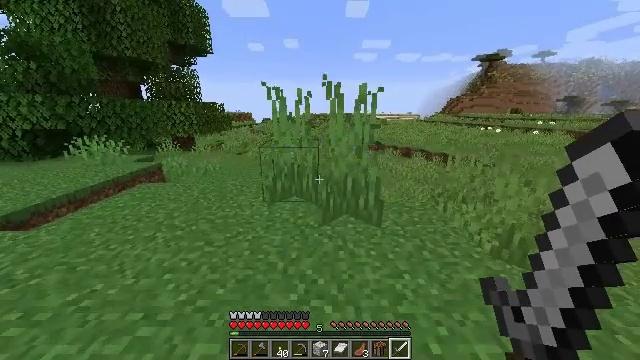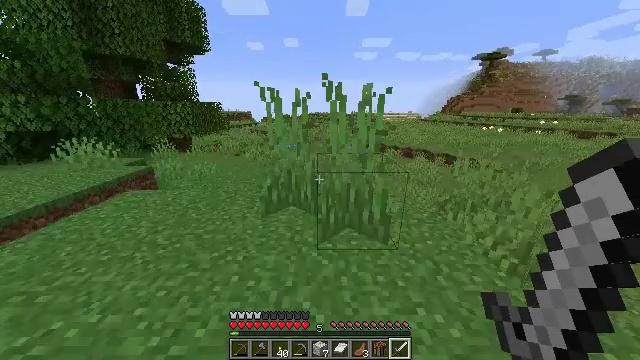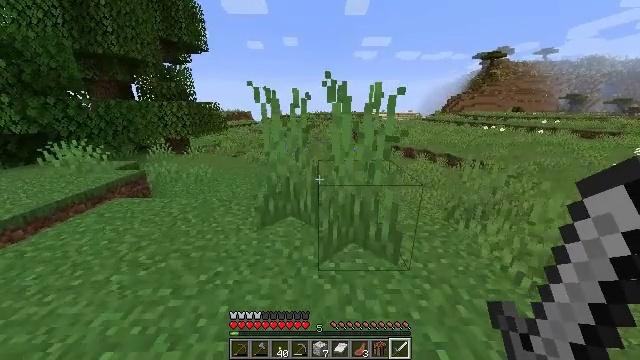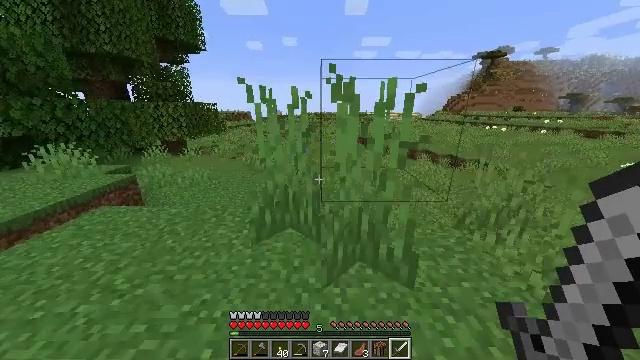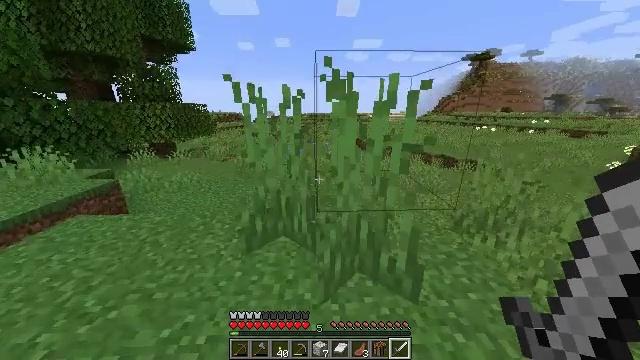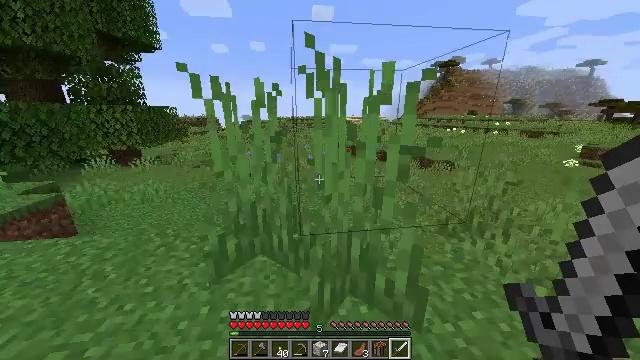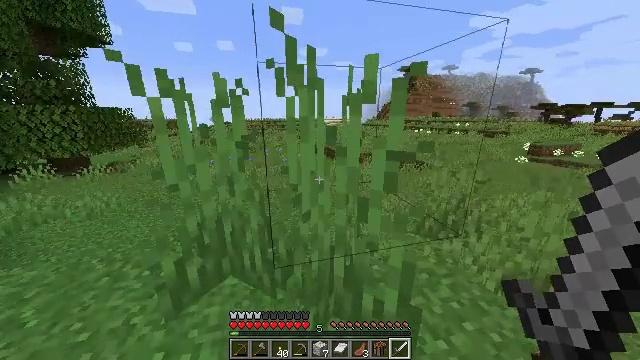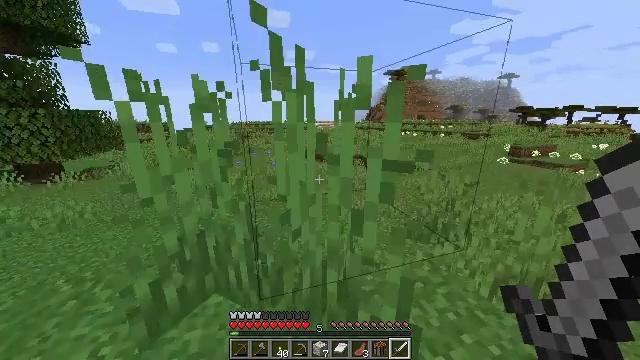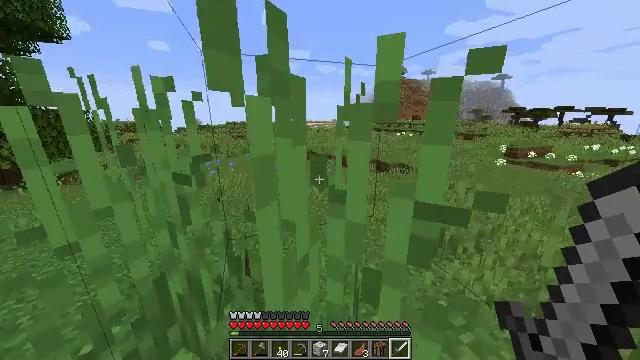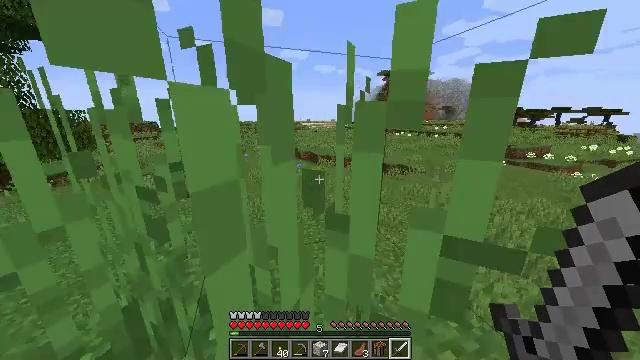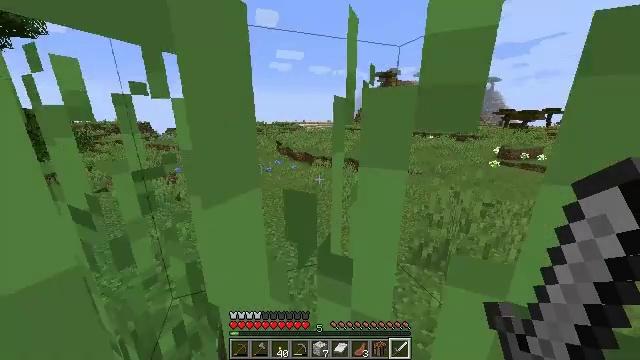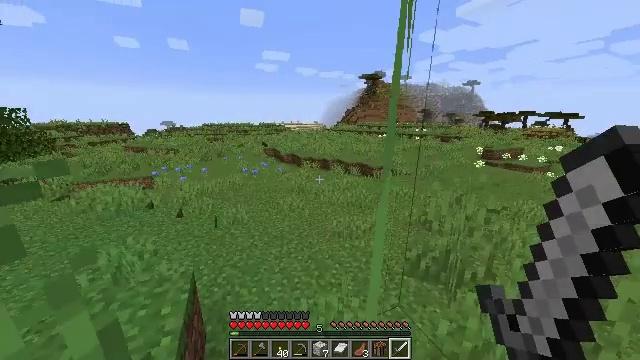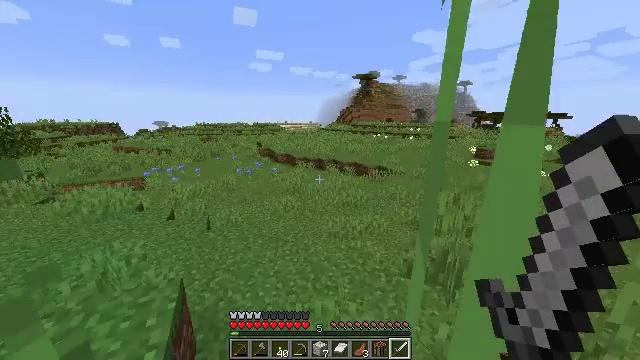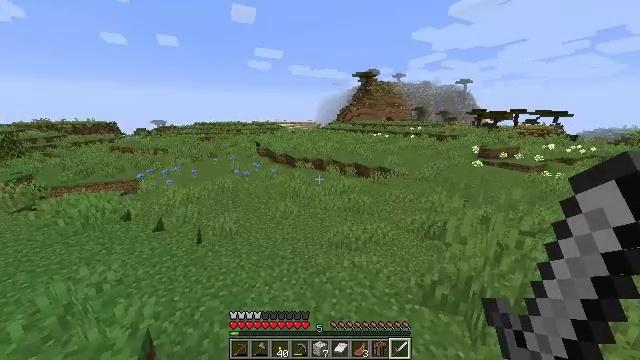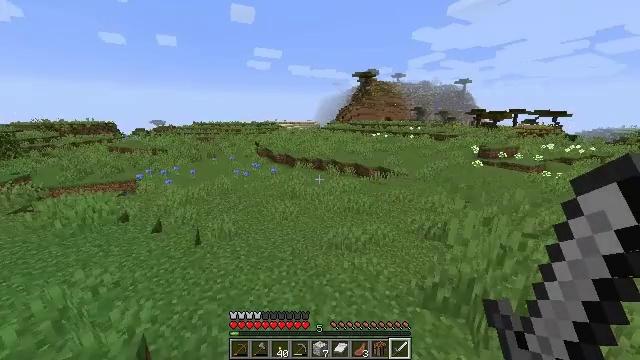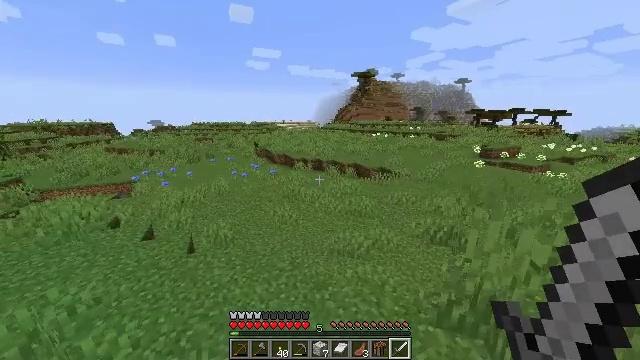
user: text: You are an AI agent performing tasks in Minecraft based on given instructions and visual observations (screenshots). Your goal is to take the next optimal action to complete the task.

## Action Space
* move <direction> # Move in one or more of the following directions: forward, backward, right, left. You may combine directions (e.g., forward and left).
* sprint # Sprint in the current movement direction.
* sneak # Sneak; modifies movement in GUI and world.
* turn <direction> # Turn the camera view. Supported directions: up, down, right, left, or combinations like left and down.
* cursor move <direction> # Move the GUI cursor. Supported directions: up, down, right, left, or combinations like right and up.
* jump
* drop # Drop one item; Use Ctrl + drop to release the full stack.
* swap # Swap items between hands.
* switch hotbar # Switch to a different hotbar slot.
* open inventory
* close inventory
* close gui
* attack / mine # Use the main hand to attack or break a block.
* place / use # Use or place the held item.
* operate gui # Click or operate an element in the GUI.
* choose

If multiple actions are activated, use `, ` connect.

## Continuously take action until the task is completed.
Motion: motion action
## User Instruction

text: Mine the sunflower from the ground.
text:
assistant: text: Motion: move forward, sprint
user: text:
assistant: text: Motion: move forward, sprint
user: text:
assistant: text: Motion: move forward, sprint
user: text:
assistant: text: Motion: move forward, sprint, turn right
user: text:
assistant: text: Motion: move forward, sprint, turn right
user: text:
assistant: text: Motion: move forward, sprint, turn right
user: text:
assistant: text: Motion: move forward, sprint, turn right
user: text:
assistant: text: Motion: move forward, sprint, turn right
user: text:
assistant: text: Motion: move forward, sprint
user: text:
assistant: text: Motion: move forward, sprint, turn right
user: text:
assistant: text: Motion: move forward, sprint, turn right
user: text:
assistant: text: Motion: move forward, sprint, turn right
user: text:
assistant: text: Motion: move forward, sprint
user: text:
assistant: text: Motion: move forward, sprint
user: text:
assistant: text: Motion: move forward, sprint
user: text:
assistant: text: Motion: move forward, sprint
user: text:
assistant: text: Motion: move forward, sprint
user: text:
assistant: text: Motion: move forward, sprint
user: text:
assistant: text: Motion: move forward, sprint, turn right
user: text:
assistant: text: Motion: move forward, sprint
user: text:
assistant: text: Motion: move forward, sprint
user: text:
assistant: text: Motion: move forward, sprint
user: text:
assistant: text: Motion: move forward, sprint
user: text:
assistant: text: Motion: move forward, sprint, turn right
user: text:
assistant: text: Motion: move forward, sprint, turn right
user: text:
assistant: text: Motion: move forward, sprint, turn right
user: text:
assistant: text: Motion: move forward, sprint, turn right
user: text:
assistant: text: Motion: move forward, sprint, turn right
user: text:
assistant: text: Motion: move forward, sprint, turn right and up
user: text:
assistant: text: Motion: move forward, sprint, turn up